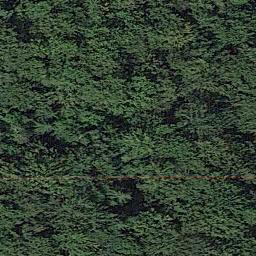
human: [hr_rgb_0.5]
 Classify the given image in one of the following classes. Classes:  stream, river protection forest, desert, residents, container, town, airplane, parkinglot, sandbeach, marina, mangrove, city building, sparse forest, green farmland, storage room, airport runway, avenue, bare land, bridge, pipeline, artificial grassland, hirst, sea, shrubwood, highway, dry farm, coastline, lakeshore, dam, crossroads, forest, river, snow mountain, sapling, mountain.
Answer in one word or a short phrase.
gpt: forest